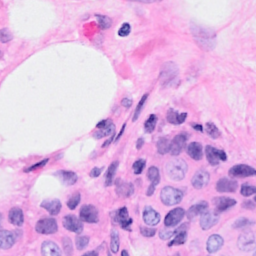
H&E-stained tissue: Breast